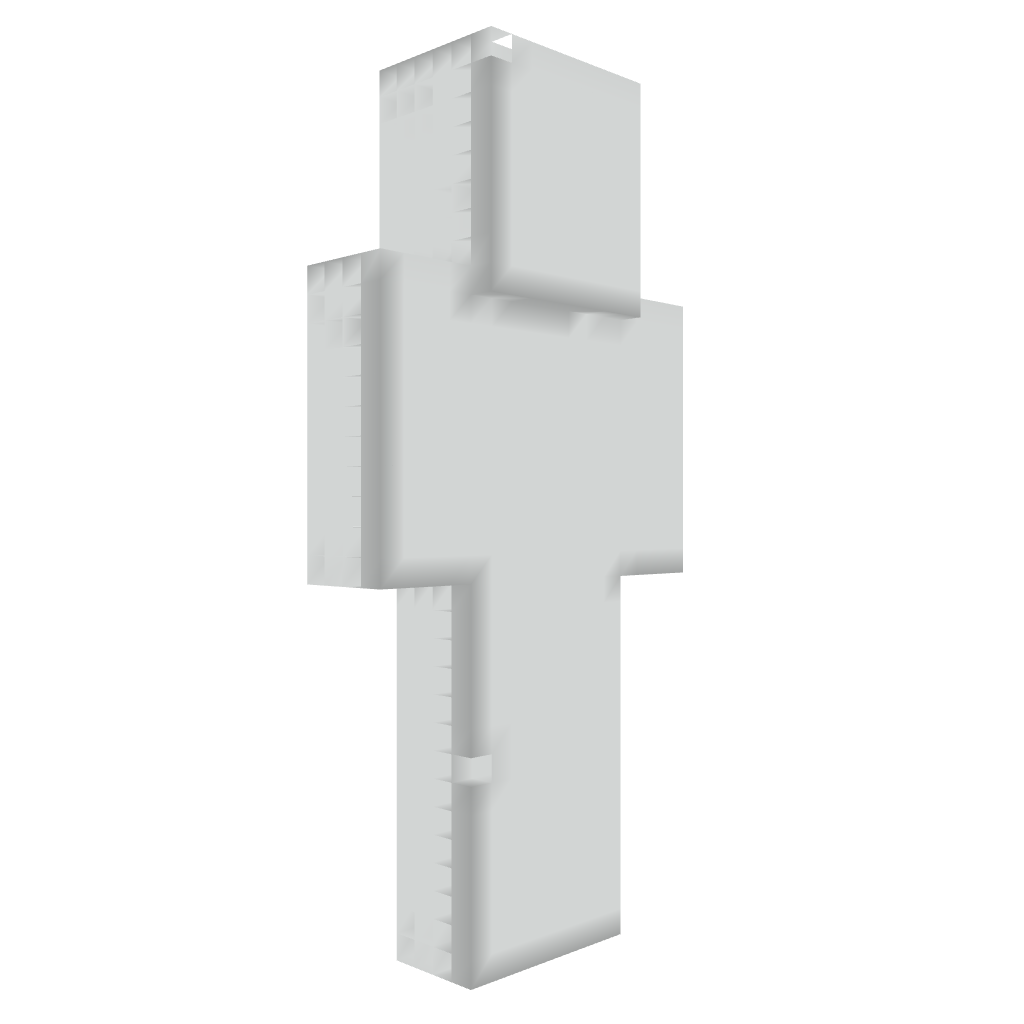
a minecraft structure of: Skin Dummy